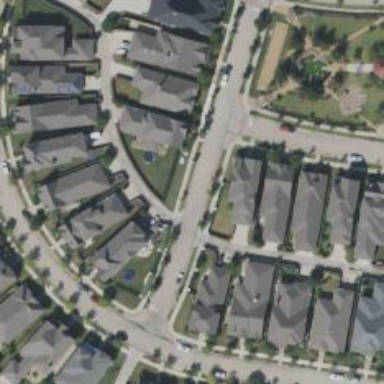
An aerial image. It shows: Alley classified as service road.